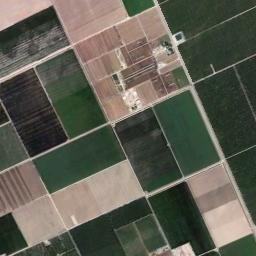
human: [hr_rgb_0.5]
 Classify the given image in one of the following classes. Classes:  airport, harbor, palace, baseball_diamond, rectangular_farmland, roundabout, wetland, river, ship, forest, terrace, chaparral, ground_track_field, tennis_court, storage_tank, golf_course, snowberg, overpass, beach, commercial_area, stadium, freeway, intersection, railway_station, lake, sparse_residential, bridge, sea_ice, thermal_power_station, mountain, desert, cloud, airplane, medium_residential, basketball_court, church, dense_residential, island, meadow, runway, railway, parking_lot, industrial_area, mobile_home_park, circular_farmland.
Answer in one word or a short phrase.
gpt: rectangular_farmland